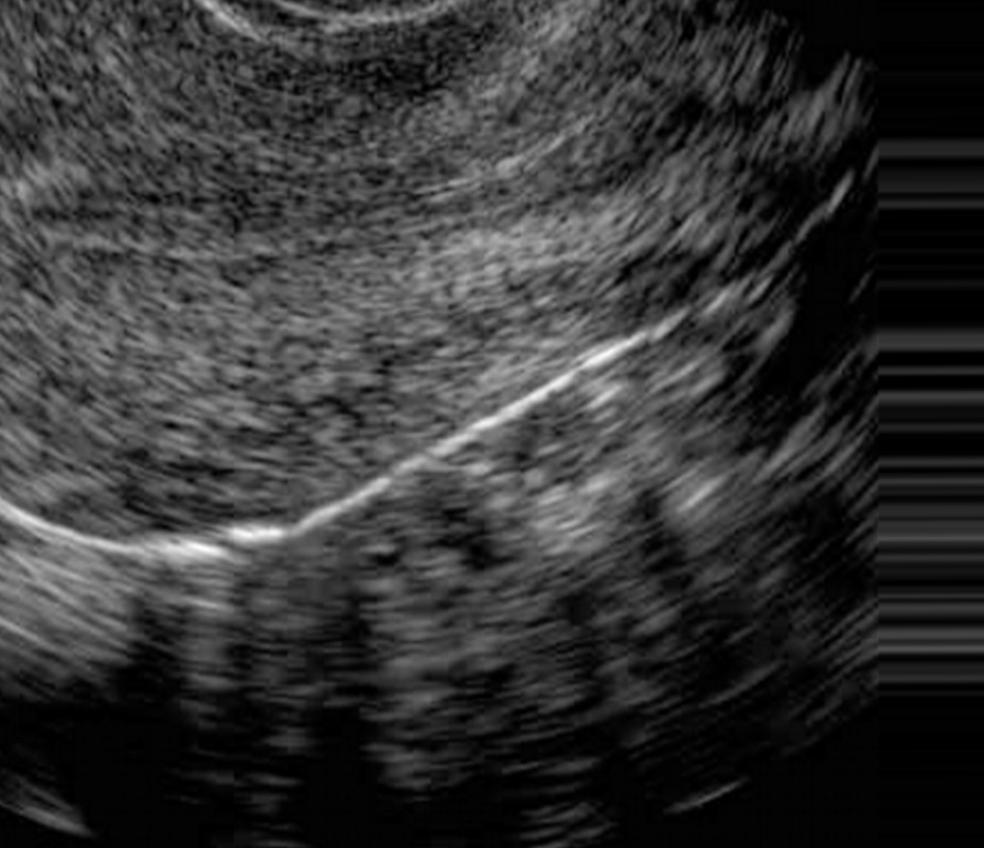
Label: notinfected